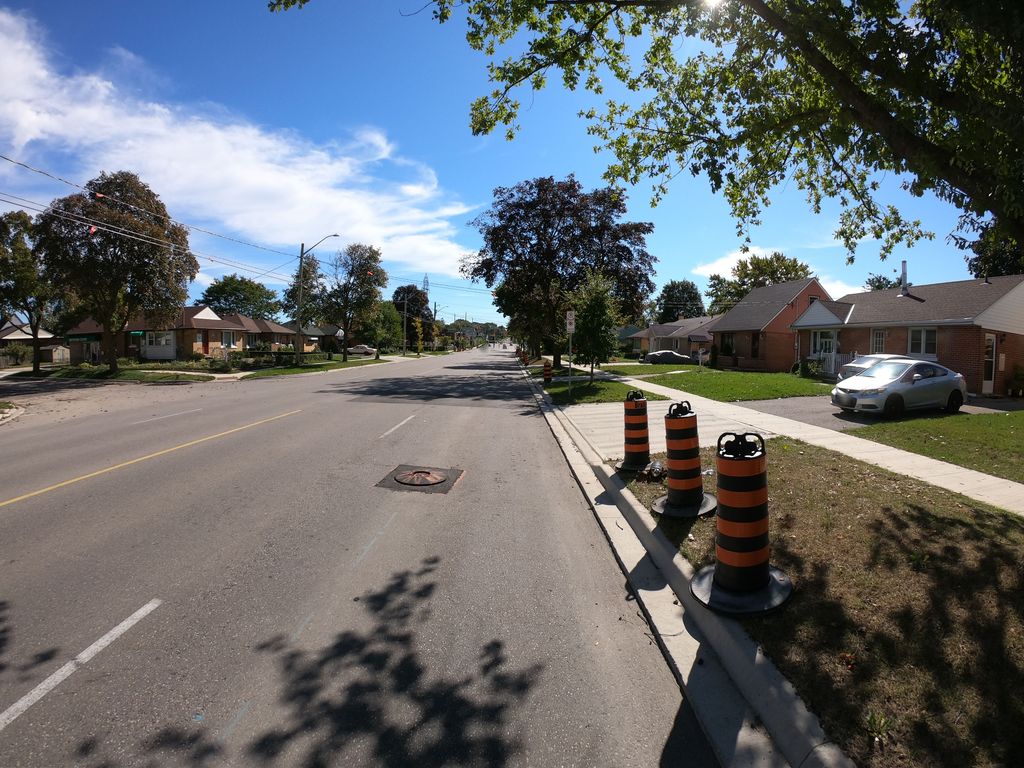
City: kitchener-waterloo